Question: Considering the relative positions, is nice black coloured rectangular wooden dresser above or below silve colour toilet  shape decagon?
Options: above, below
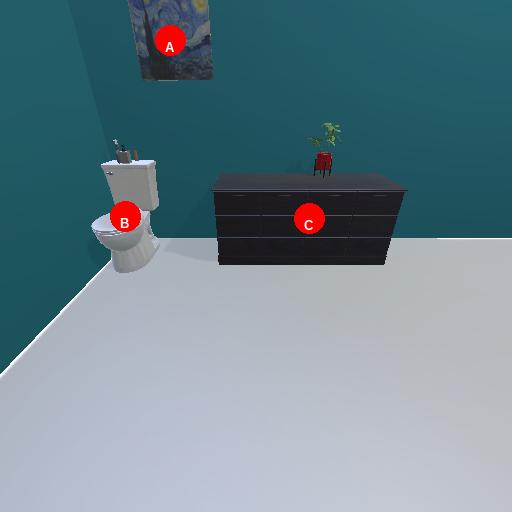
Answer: above